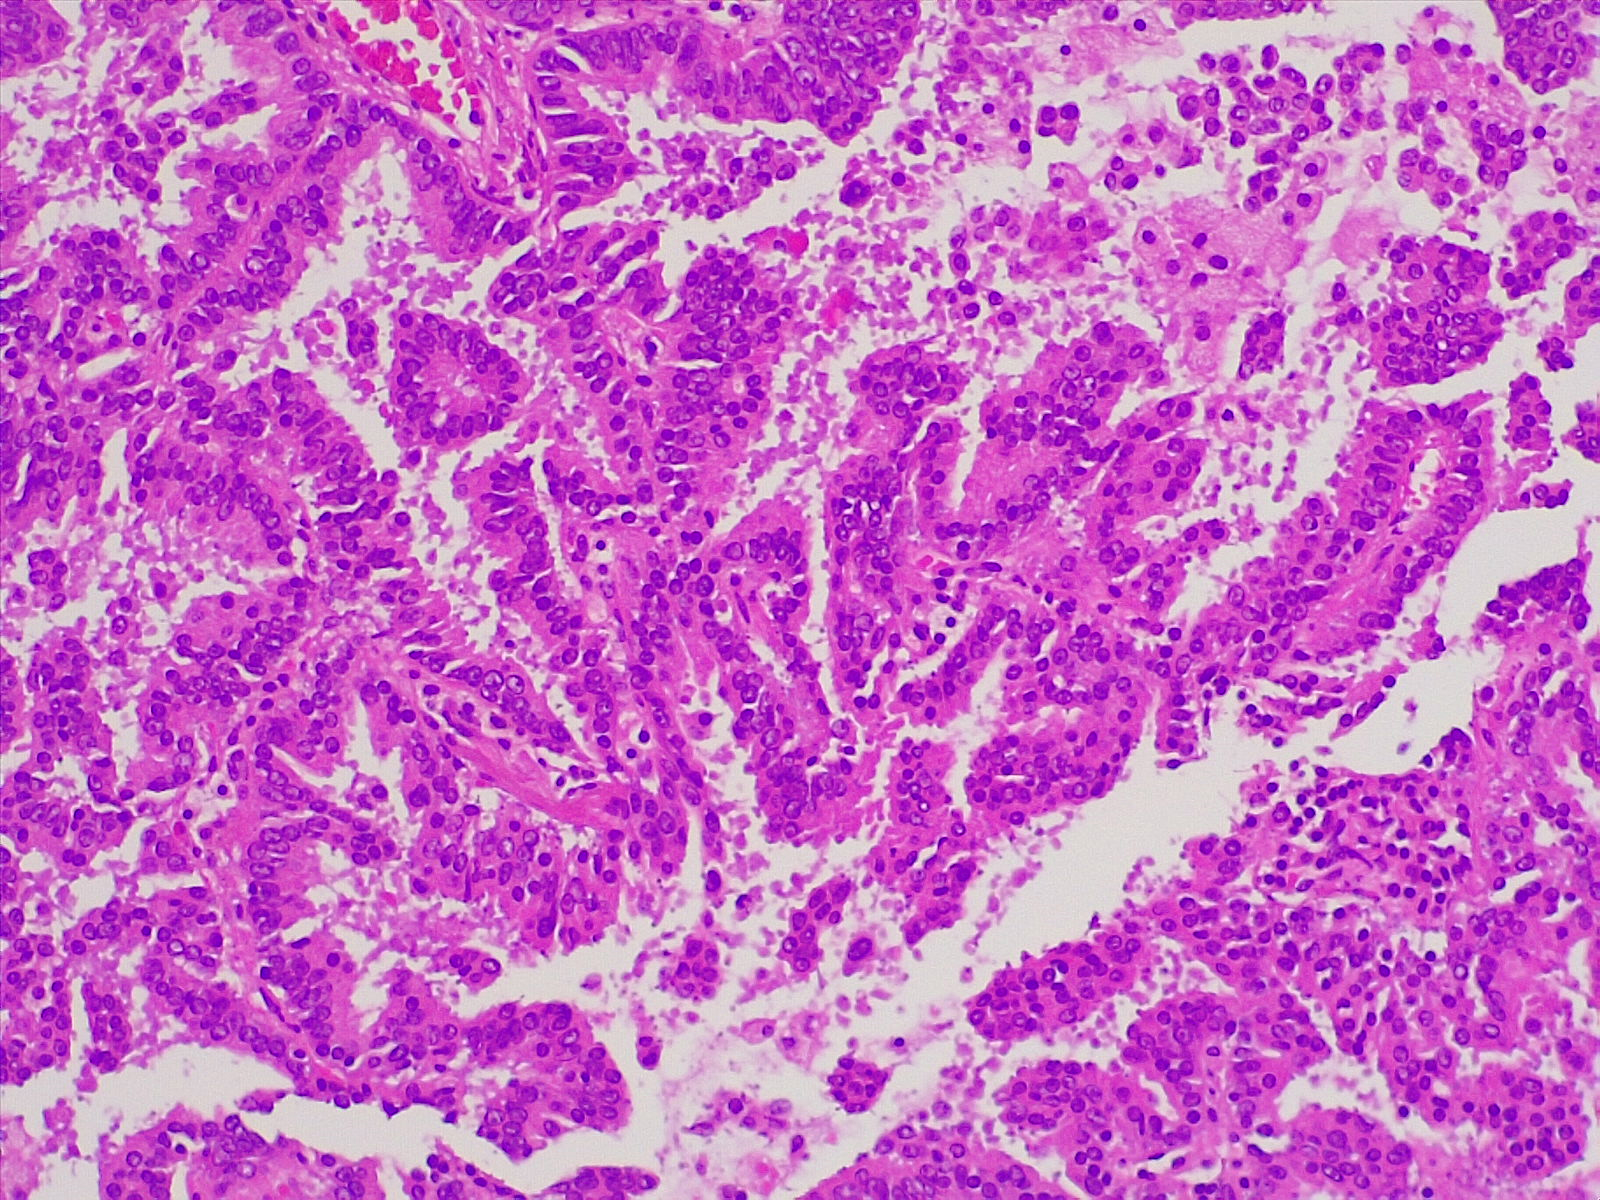
Label: lung adenocarcinoma, well differentiated